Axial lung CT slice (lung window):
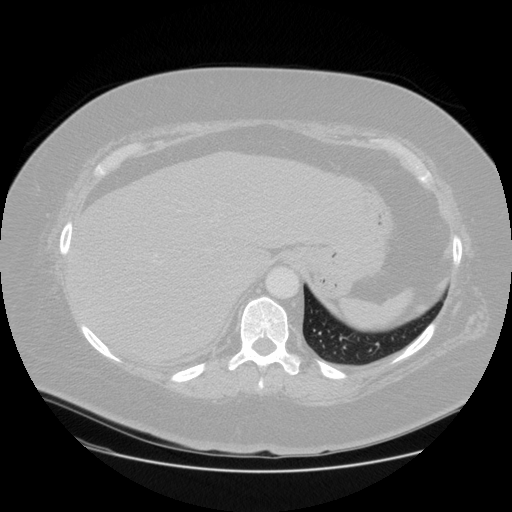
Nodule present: no